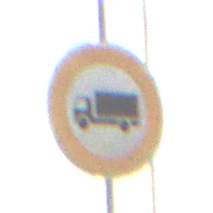
Verkehrszeichen: VerbotFuerKraftfahrzeugeUeberDreiKommaFuenfTonnen
Umgebung: Outdoor, Suburban
Tageszeit: MorningAfternoon
Wetter: PartlyCloudy
Licht: Natural
Jahreszeit: NotSpecified
Kontrast: HighContrast